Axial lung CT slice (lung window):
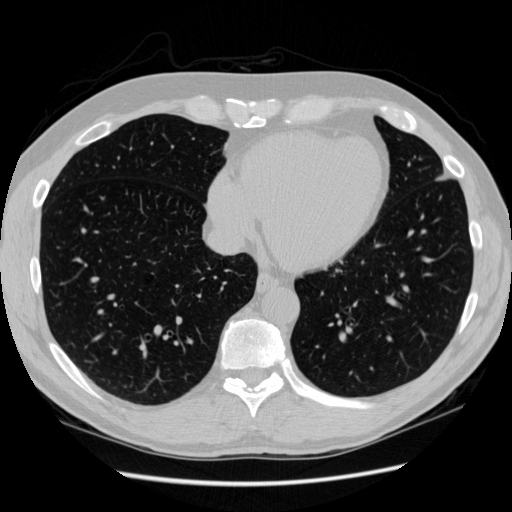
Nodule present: no